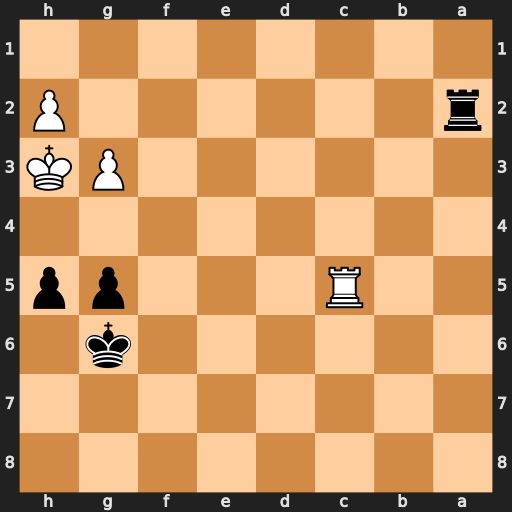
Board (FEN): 8/8/6k1/2R3pp/8/6PK/r6P/8
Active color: b
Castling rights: -
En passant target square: -
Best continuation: g4+ Kh4 Rxh2#